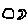
Label: moon